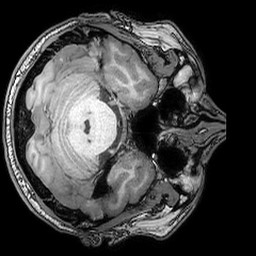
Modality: T1w
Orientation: axial
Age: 33
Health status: ill
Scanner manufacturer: philips
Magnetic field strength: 3 T
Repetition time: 0.007 s
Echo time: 0.003501 s